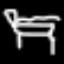
Label: bed